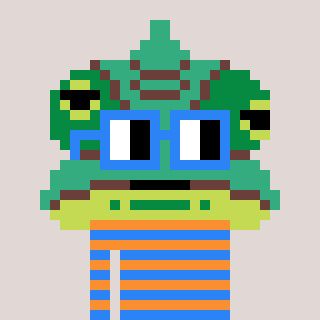
a pixel art character with square blue glasses, a chameleon-shaped head and a orange-colored body on a warm background